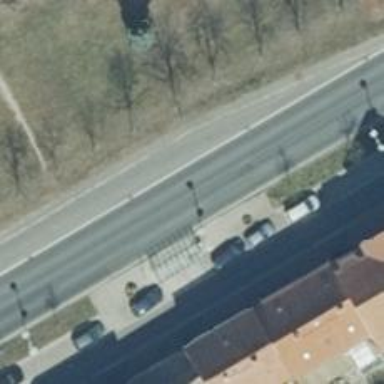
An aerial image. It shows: Public transport stop position.